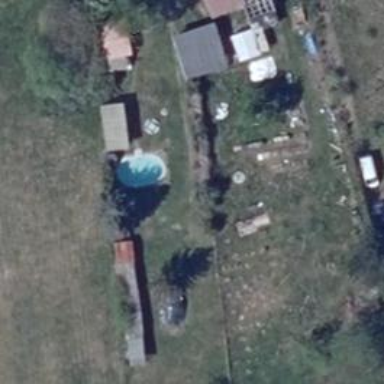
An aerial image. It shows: Swimming pool located in leisure land.